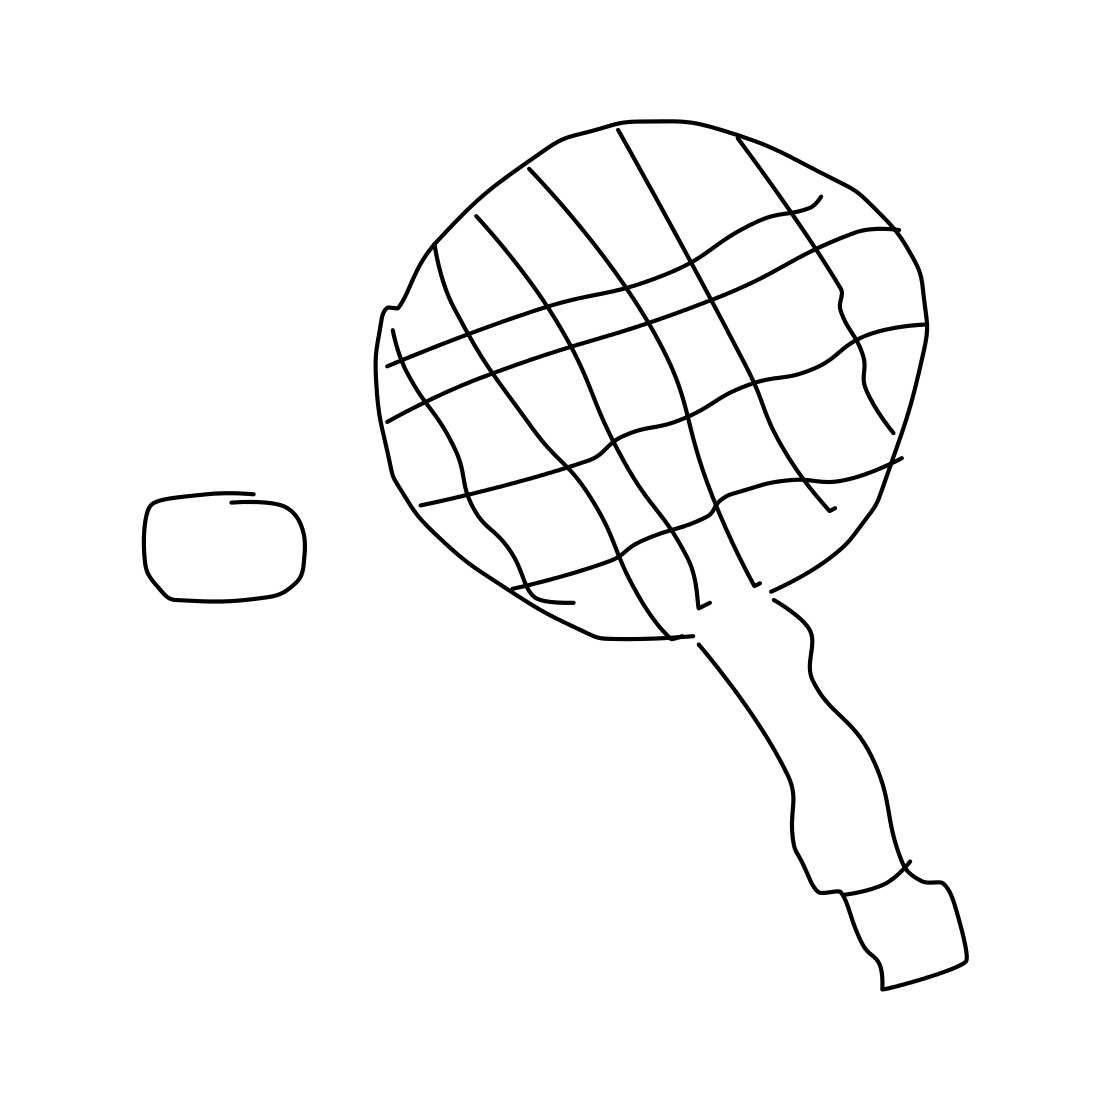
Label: tennis-racket